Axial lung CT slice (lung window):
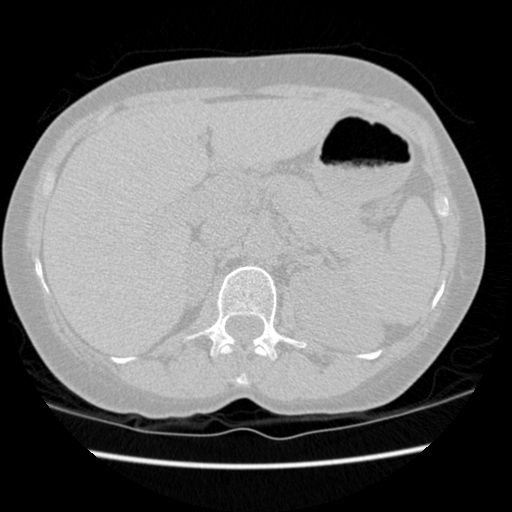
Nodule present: no